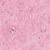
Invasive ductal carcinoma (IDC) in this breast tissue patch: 0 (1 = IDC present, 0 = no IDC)